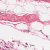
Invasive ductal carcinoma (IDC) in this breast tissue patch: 0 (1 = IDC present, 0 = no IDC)